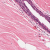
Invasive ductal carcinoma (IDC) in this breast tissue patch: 0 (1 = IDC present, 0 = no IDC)